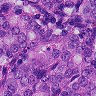
Metastatic tissue present: yes